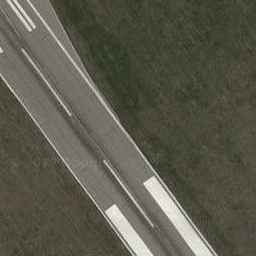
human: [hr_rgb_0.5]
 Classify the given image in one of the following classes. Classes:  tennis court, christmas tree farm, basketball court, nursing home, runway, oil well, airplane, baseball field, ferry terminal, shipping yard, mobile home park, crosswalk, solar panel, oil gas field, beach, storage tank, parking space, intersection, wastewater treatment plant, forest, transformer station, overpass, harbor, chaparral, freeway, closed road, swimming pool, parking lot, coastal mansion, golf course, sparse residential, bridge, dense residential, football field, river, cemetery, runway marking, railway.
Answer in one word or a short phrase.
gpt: runway